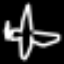
Label: airplane